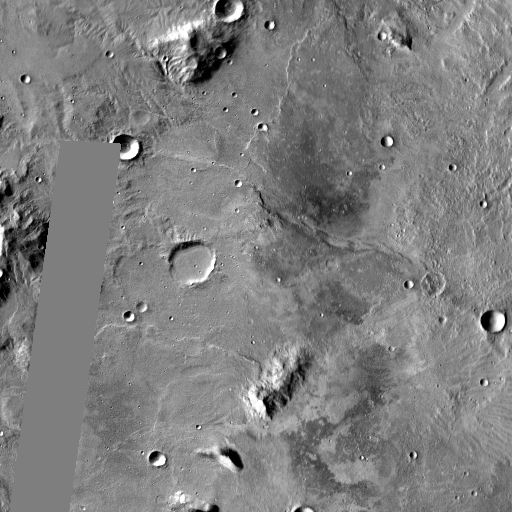
Crater classes present: Background, Other, Buried